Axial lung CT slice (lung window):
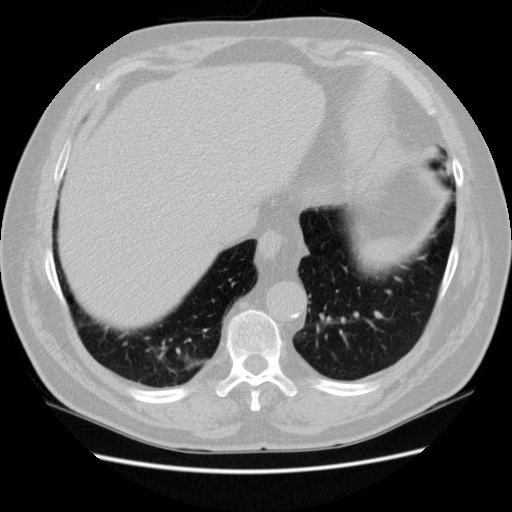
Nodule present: no